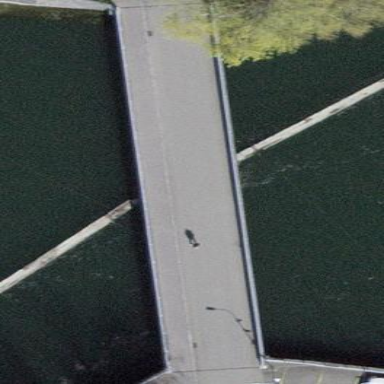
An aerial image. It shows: Man-made bridge.